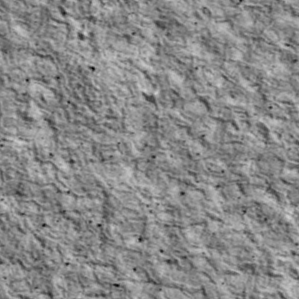
Label: non_frost